Question: I managed to create a single plot with 4 different diagrams. However the axis labels don't show up. As I am a beginner in R I'd appreciate if someone could show me how to add axis labels to this kind of plot.
X-Axis: Degree
Y-Axis: Log(cumulative distribution)
The graph uses igraph-Functions.
Here is the graph:

And here is my code:
'''
par(mar = rep(2, 4))
par(mfrow=c(2,2))
ddU <- degree.distribution(USAN_g_num, cumulative=TRUE, mode="in")
plot(ddU, log="xy", col=ifelse(degree.distribution(USAN_g_num, cumulative=FALSE, mode="in")==0 ,'white',"black"),
pch=ifelse(degree.distribution(USAN_g_num, cumulative=FALSE, mode="in")==0 ,10,20),
cex=ifelse(degree.distribution(USAN_g_num, cumulative=FALSE, mode="in")==0 ,0,1),xlab="degree", ylab="log(cumulative frequency)",main="USAN")
ddS <- degree.distribution(SAg, cumulative=TRUE, mode="in")
plot(ddS, log="xy", col=ifelse(degree.distribution(SAg, cumulative=FALSE, mode="in")==0 ,'white',"black"),
pch=ifelse(degree.distribution(SAg, cumulative=FALSE, mode="in")==0 ,10,20),
cex=ifelse(degree.distribution(SAg, cumulative=FALSE, mode="in")==0 ,0,1),xlab="degree", ylab="log(cumulative frequency)",main="SA")
ddO <- degree.distribution(OWg, cumulative=TRUE, mode="in")
plot(ddO, log="xy", col=ifelse(degree.distribution(OWg, cumulative=FALSE, mode="in")==0 ,'white',"black"),
pch=ifelse(degree.distribution(OWg, cumulative=FALSE, mode="in")==0 ,10,20),
cex=ifelse(degree.distribution(OWg, cumulative=FALSE, mode="in")==0 ,0,1),xlab="degree", ylab="log(cumulative frequency)",main="OW")
ddT <- degree.distribution(STg, cumulative=TRUE, mode="in")
plot(ddT, log="xy", col=ifelse(degree.distribution(OWg, cumulative=FALSE, mode="in")==0 ,'black',"black"),
pch=ifelse(degree.distribution(STg, cumulative=FALSE, mode="in")==0 ,10,20),
cex=ifelse(degree.distribution(STg, cumulative=FALSE, mode="in")==0 ,0,1),xlab="degree", ylab="log(cumulative frequency)",main="ST")
'''
Thank you
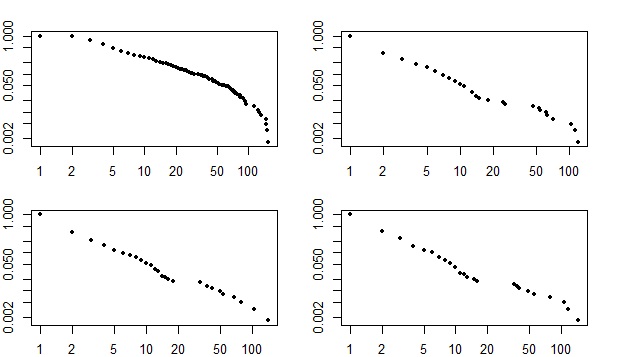
Answer: You don't see the x and y axis labels because you set too narrow margin for the bottom and left side of plots with 'mar='. Try to increase it to 4 or higher.
'''
par(mar = c(4,4,2,2))
par(mfrow=c(2,2))
plot(1:10,xlab="mm",ylab="kk")
plot(1:10,xlab="mm",ylab="kk")
plot(1:10,xlab="mm",ylab="kk")
plot(1:10,xlab="mm",ylab="kk")
'''